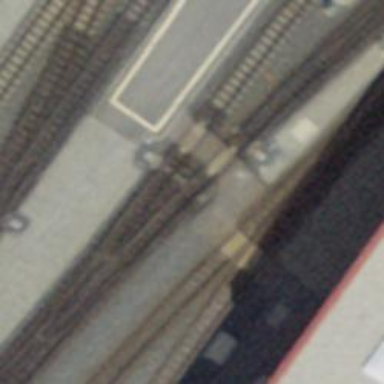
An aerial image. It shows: Narrow-gauge railway siding with electrified contact lines. It consists of one track.